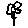
Label: flower